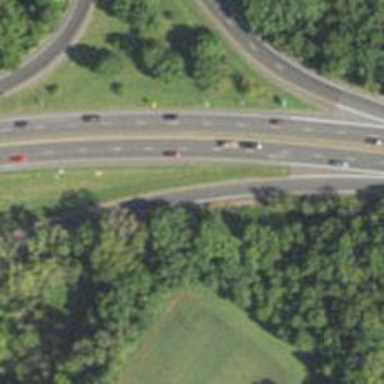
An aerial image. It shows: Trunk link highway with asphalt surface.